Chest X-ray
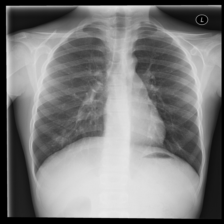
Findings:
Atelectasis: negative
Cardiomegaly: negative
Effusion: negative
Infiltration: negative
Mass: negative
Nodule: negative
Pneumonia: negative
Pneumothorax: negative
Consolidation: negative
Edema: negative
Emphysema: negative
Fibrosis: negative
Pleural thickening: negative
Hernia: negative